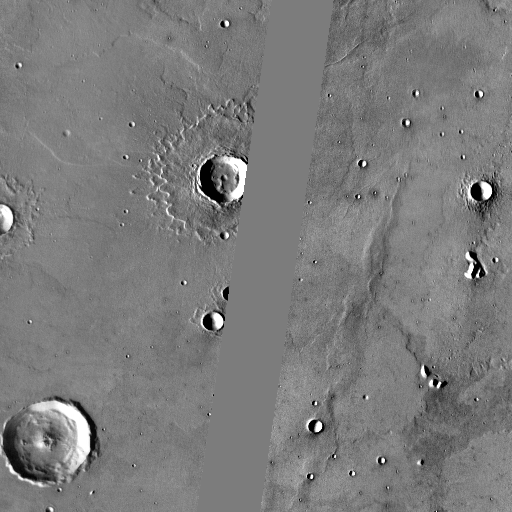
Crater classes present: Background, Other, Layered